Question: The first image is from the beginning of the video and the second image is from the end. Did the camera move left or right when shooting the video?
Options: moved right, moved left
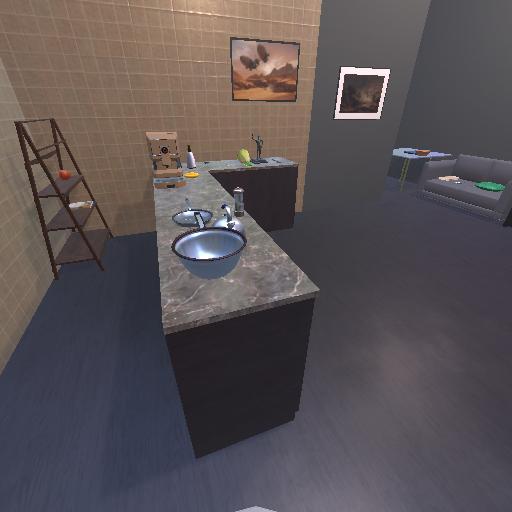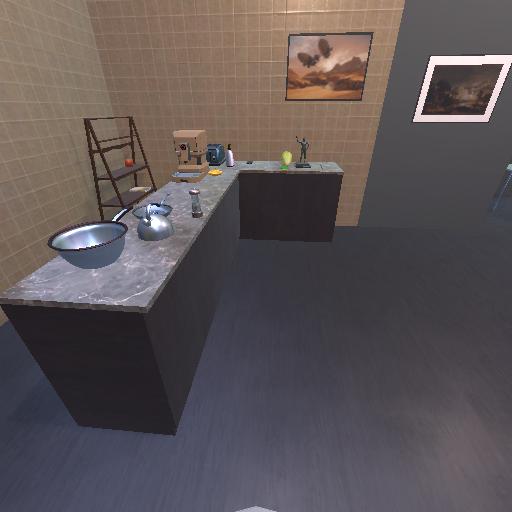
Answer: moved right